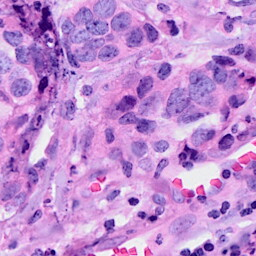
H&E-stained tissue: Breast